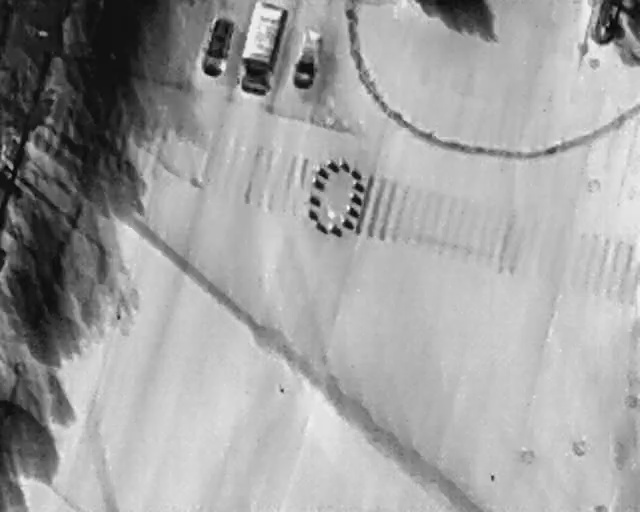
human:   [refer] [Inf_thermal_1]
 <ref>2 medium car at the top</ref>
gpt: <box>[[29, 6, 38, 11, 17], [43, 8, 52, 13, 12]]</box>